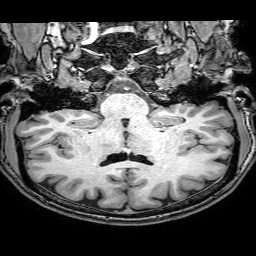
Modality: T1w
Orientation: sagittal
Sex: male
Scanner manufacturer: philips
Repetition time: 0.008101 s
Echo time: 0.0037 s